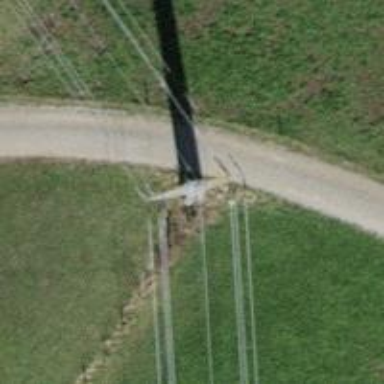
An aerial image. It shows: Power pole.